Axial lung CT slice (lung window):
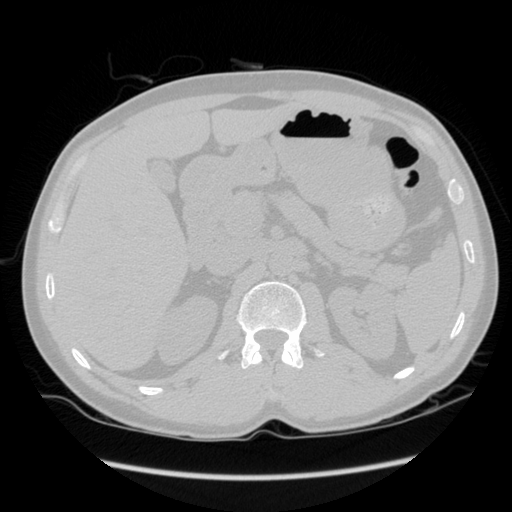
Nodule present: no